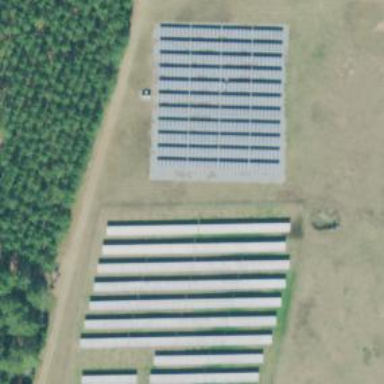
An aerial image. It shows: Solar power plant utilizing photovoltaic technology to produce electricity.